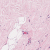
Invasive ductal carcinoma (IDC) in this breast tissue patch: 0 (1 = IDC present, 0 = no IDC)